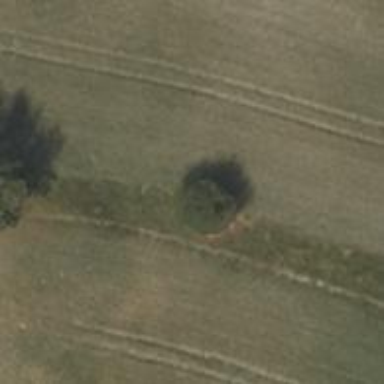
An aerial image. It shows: Broadleaved evergreen tree in its natural setting.